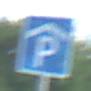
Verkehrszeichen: Parkhaus
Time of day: MorningAfternoon
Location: Outdoor (Nature)
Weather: PartlyCloudy
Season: NotSpecified
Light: Natural